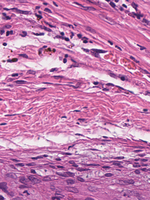
Tumor epithelial tissue: no
Tumor-associated stroma tissue: yes
Normal tissue: no